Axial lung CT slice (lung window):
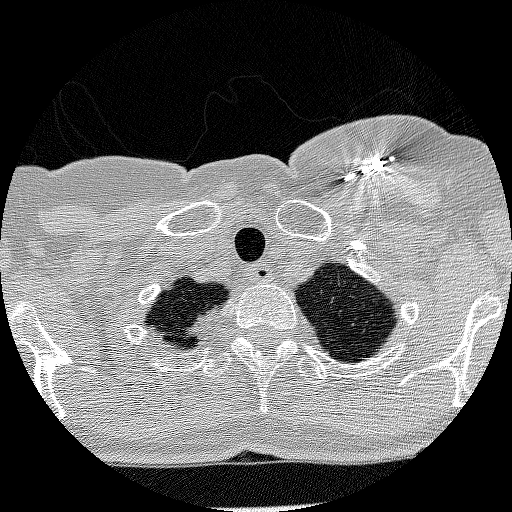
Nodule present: no